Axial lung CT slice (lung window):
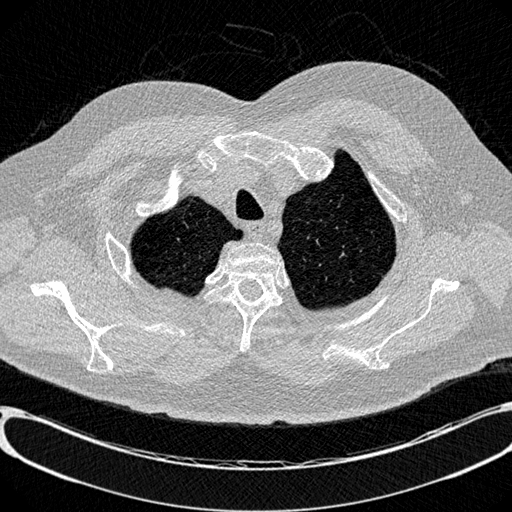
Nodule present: no